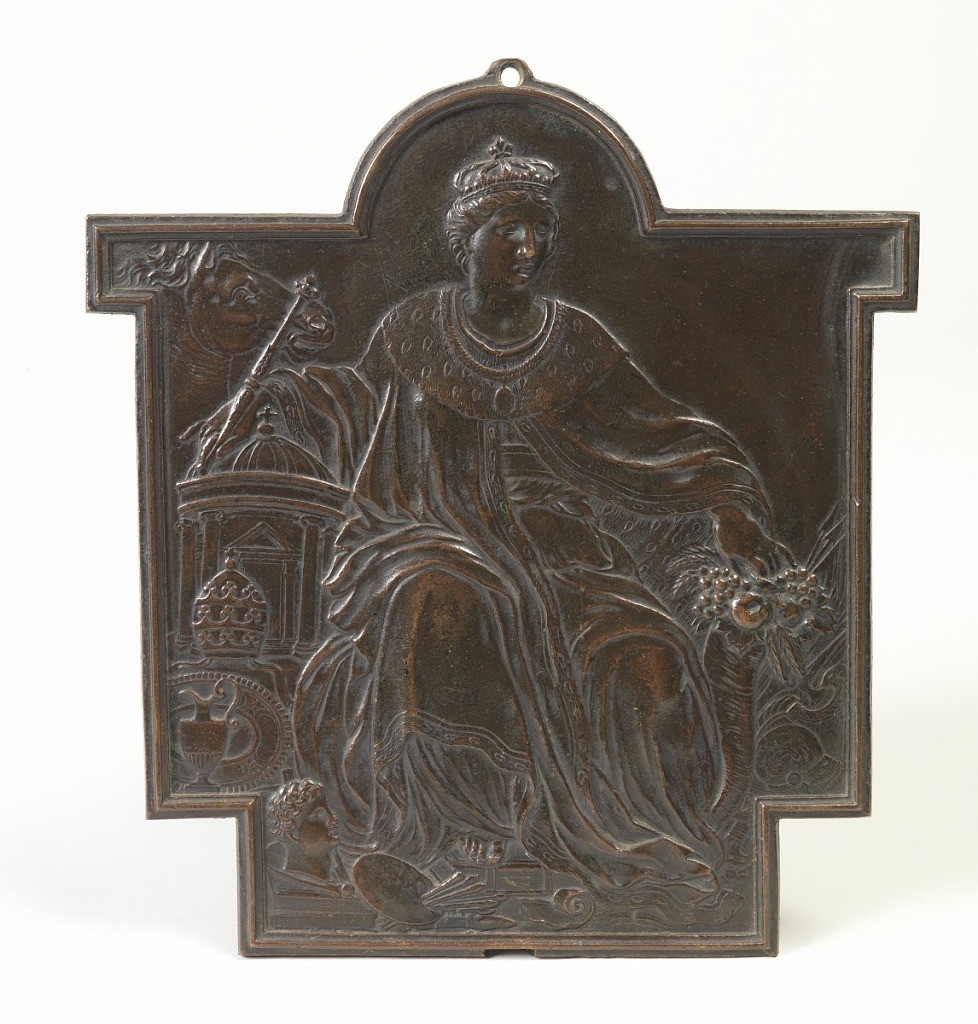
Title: Four Continents
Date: ca. 1770
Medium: Bronze
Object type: Plaque
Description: All relief plaques rectangular with domed tops and projections to the side, probably made to fit into a specific framework or piece of furniture.
(a) Asia seated holding a gadrooned lamp in one hand and a leafy branch in the other, a camel's head coming in on the left; (b) Europe, seated holding a cornucopia of fruit and wheat above a helmet, on one side, the other arm around a tempietto a horse's head above, and with bishop's mitre in front and with ewer and basin below,  and below her feet, a classical bust on books, a palette and brushes above a recorder or flute; (c) Africa-female African seated figure, her tightly curled hair in close cropped cap, one hand raised holding a crab, the other resting on a lion, a palm tree in the crook of her arm; (d) America, a Native American seated in feather skirt and with feather headdress, bare chested and barefoot, a rugged landscape with tree to one side, holding a parrot out on his hand above an alligator under his foot on the other.